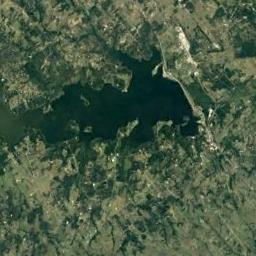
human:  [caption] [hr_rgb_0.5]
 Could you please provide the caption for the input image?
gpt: Many trees are around the lake .

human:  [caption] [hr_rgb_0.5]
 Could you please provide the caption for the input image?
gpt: A blue lake surrounded by forest .

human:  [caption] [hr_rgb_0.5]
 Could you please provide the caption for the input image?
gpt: An island is situated in the middle of this light green lake .

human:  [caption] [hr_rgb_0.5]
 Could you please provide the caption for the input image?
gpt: The lake with a border that is not obvious lies in a mountainous area covered with vegetation and the water is deep green .

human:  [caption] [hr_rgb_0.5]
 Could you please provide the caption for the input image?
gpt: There are green forests and meadows around the lake .